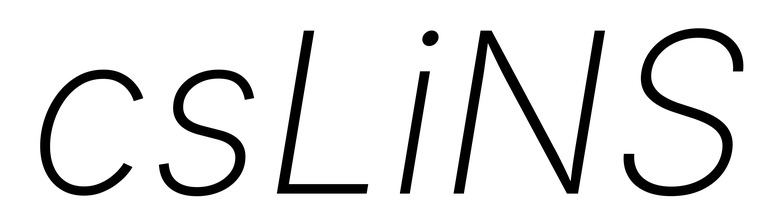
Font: Inter-Italic_ExtraLight_Italic